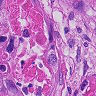
Metastatic tissue present: yes